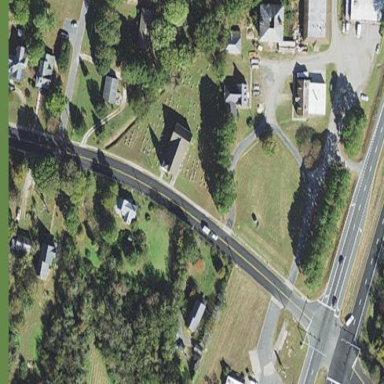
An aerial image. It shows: Graveyard.